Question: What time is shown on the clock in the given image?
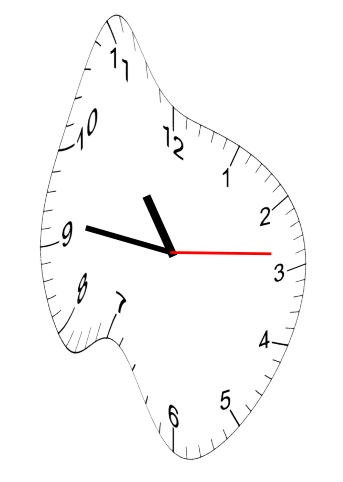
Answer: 10:46:14